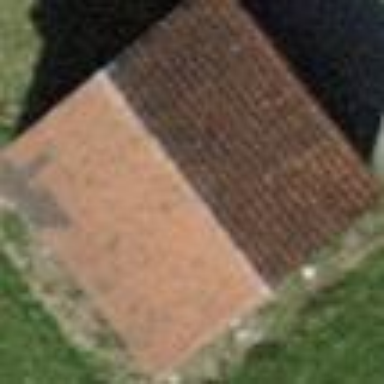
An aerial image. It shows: Shed building.